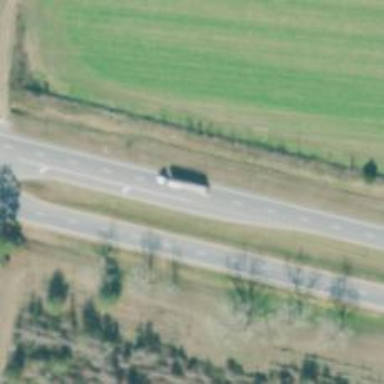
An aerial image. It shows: Trunk expressway with asphalt surface. It is dual carriageway.